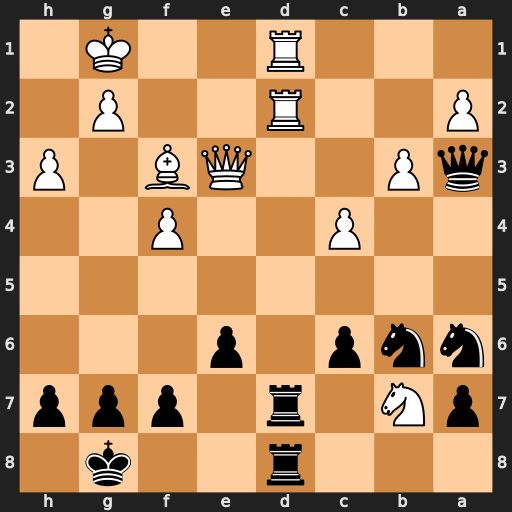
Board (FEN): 3r2k1/pN1r1ppp/nnp1p3/8/2P2P2/qP2QB1P/P2R2P1/3R2K1
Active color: b
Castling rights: -
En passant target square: -
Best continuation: Rxd2 Nxd8 Rxd1+ Bxd1 Qd6